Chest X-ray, PA view. Patient: 73 years old, sex M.
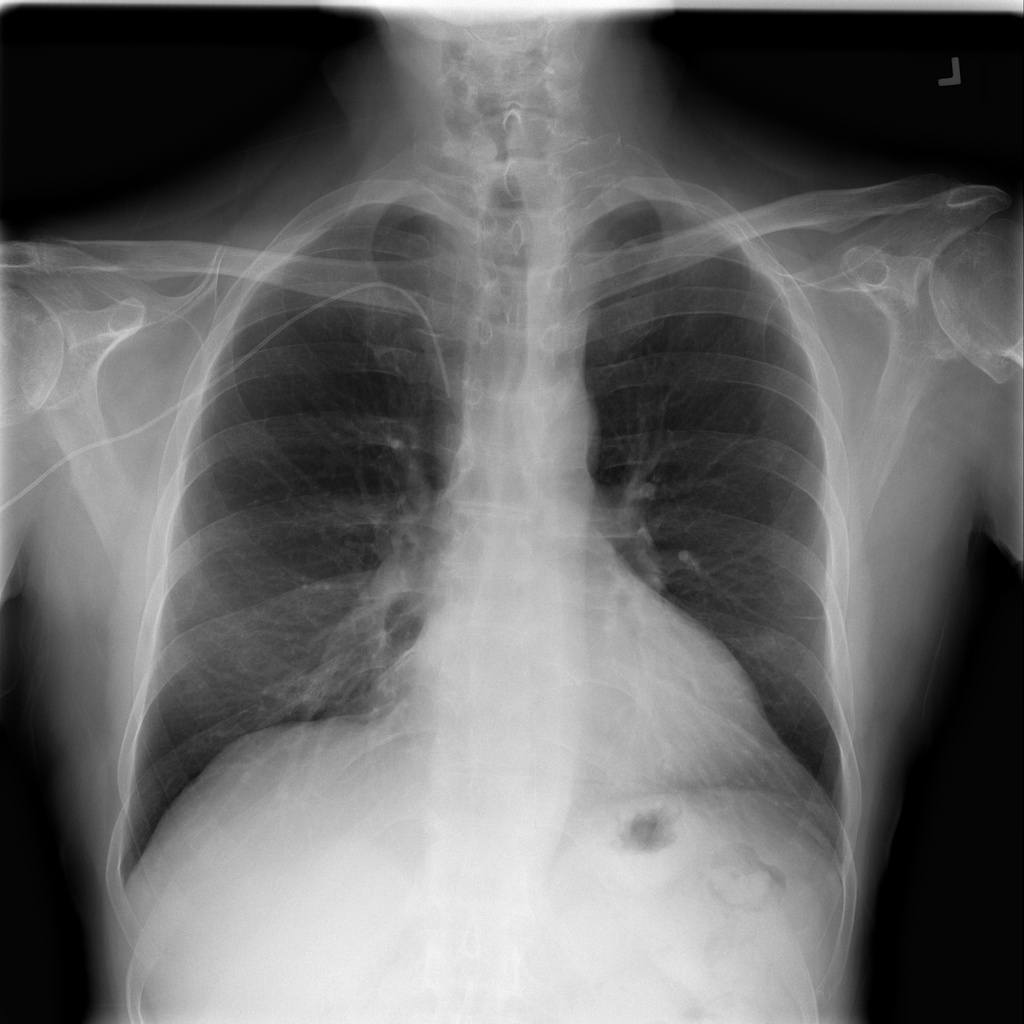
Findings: No Finding